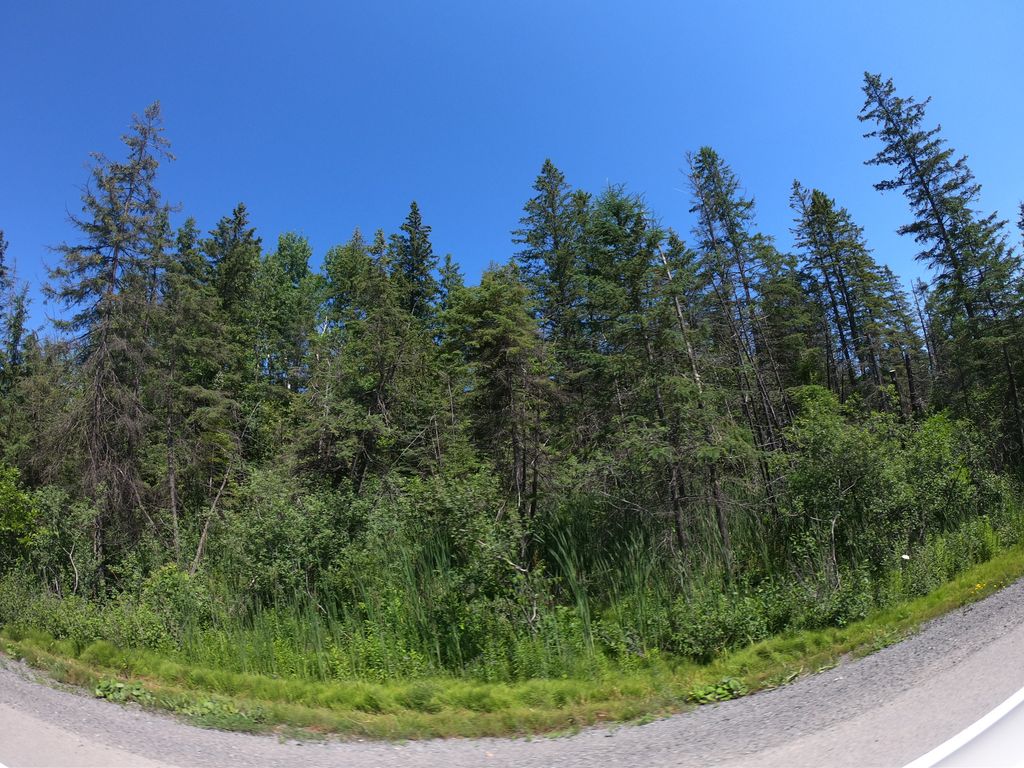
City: ottawa-gatineau